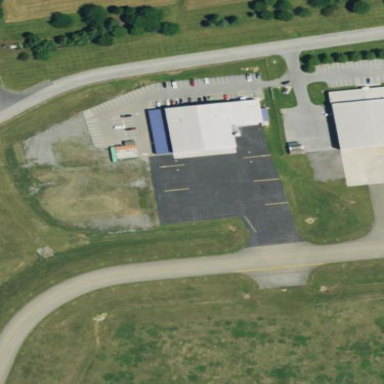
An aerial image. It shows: Apron at the airport.